Field crop: tomato
Growth stage: 1
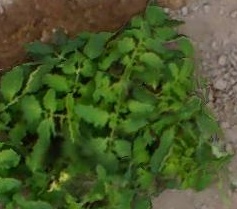
Species: tomato